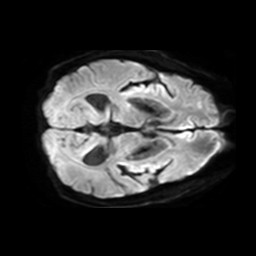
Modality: TRACE
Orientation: axial
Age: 69
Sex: male
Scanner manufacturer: philips
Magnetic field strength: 3 T
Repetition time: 3.208 s
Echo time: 0.076 s